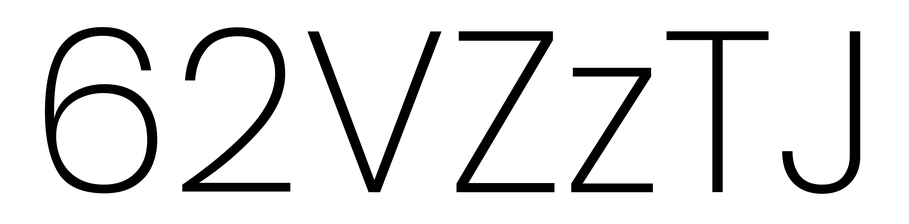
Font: Poppins-ExtraLight